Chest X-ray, AP view. Patient: 70 years old, sex M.
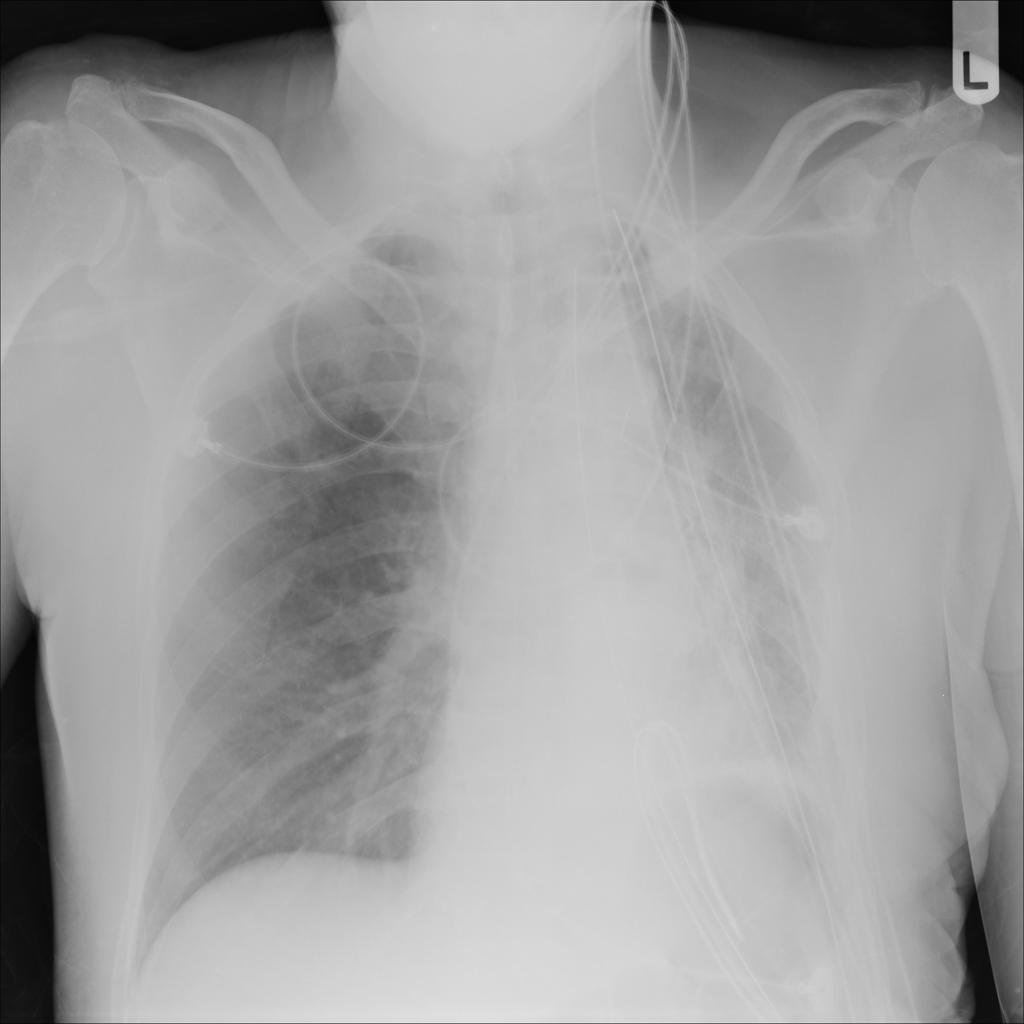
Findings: Edema, Infiltration